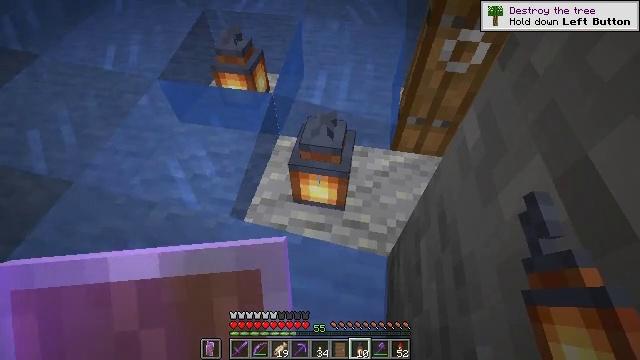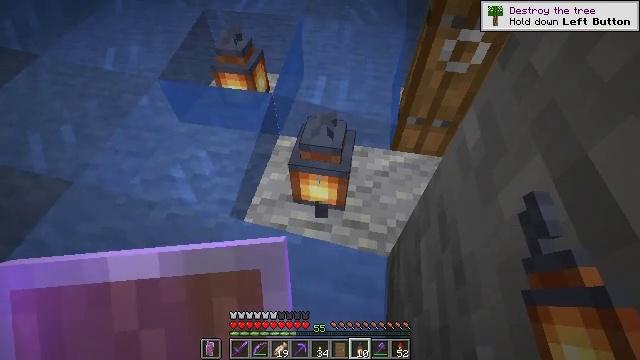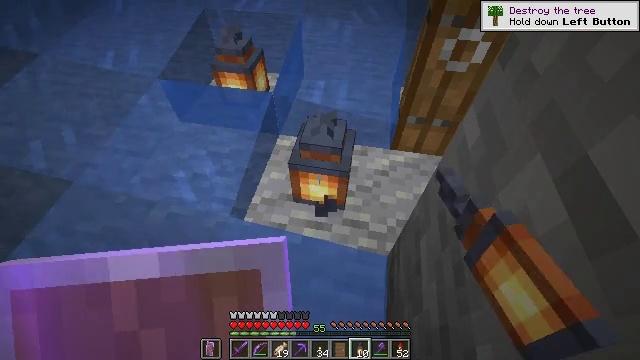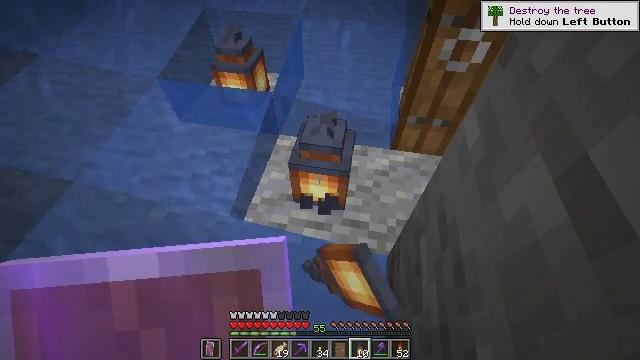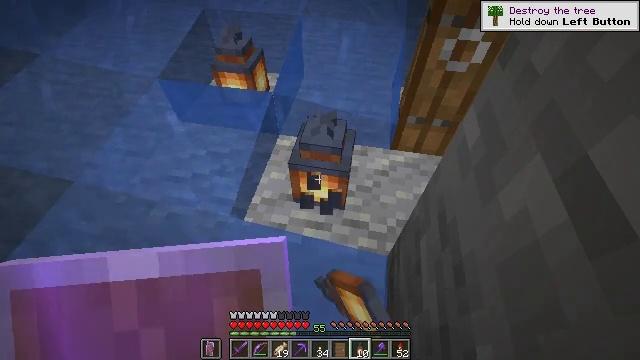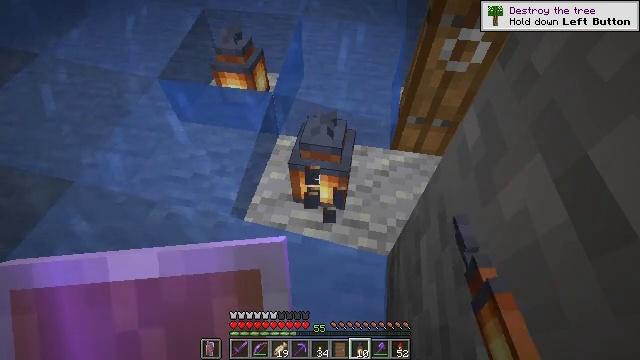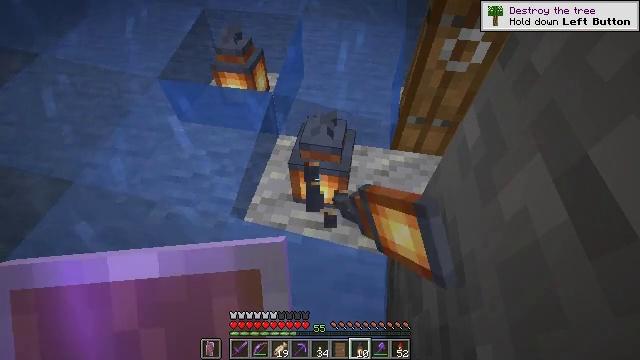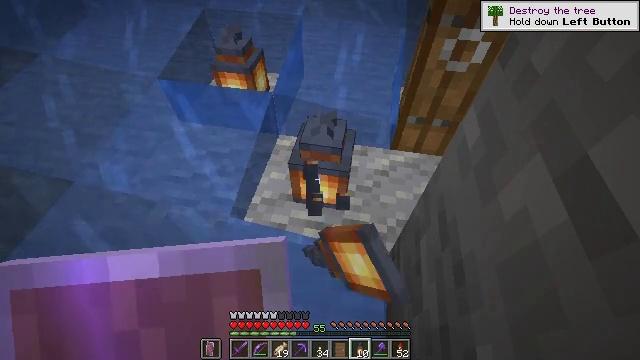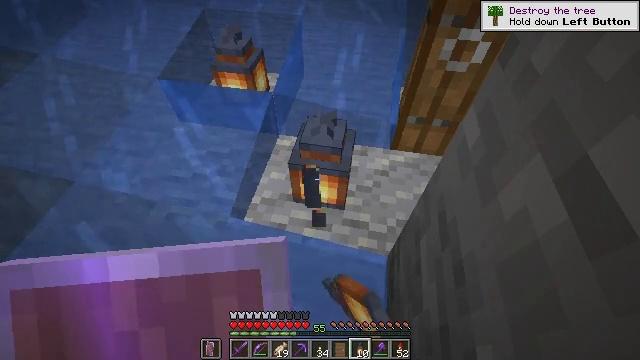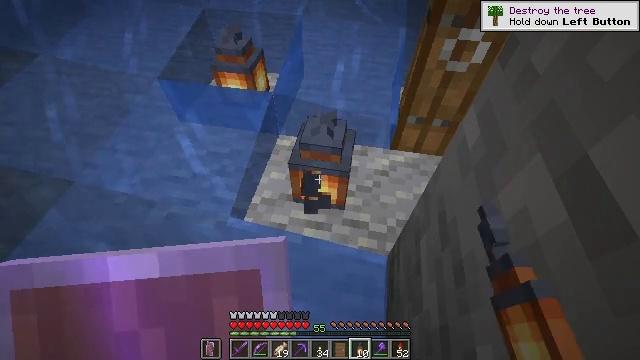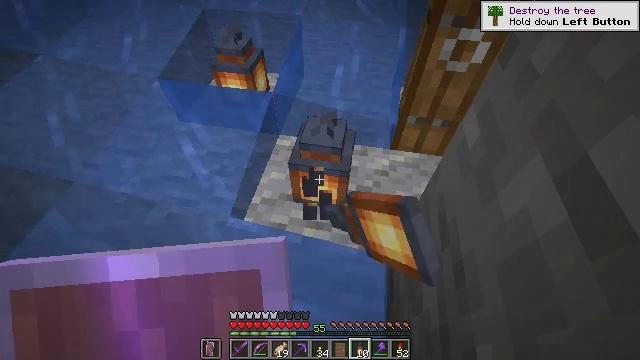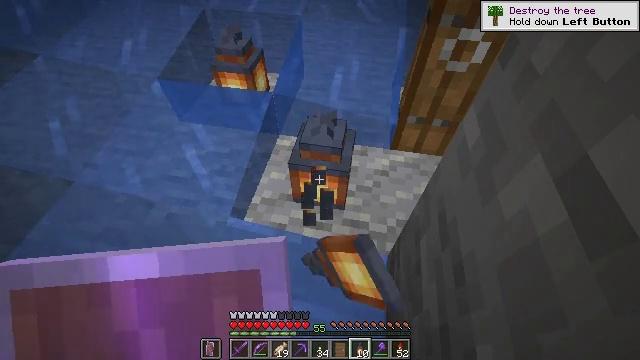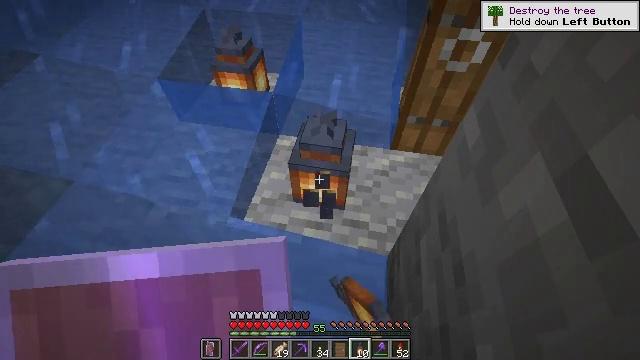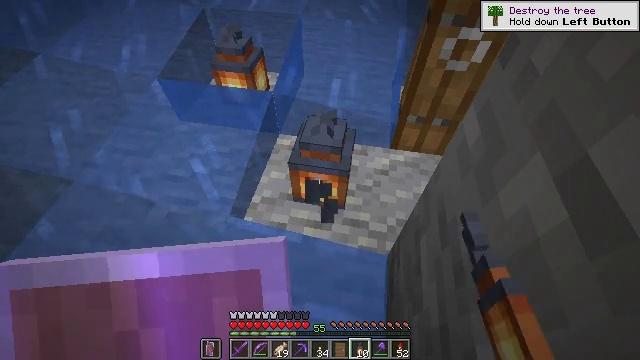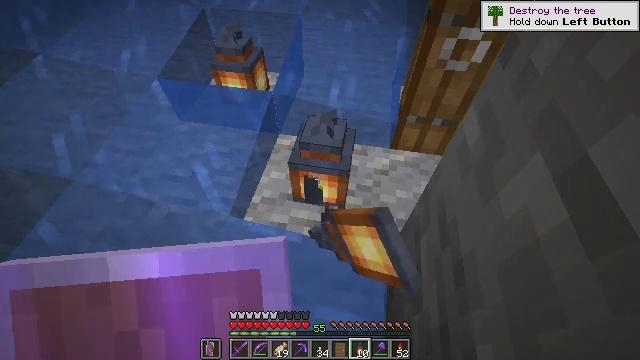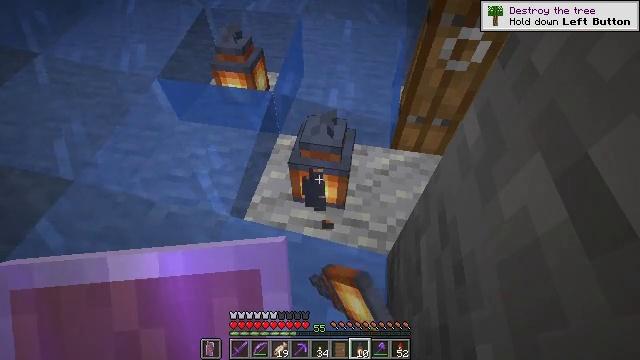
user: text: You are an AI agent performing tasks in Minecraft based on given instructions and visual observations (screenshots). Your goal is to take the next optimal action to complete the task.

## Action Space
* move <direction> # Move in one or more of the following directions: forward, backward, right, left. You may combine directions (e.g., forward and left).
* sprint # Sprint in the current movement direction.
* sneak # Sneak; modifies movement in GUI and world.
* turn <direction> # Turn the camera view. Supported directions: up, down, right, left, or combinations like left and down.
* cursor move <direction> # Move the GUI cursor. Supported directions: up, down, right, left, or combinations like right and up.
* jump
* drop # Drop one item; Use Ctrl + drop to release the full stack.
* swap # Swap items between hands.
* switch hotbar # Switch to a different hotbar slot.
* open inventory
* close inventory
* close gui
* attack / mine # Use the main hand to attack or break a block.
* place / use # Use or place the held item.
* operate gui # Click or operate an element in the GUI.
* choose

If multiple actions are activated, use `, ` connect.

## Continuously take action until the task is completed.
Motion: motion action
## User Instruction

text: Left-click to mine the lantern.
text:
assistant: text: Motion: attack / mine
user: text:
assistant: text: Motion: attack / mine
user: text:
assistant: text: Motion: attack / mine
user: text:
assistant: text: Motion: attack / mine
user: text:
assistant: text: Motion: attack / mine
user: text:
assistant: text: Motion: attack / mine
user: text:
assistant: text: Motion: attack / mine
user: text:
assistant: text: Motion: attack / mine
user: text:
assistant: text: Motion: attack / mine
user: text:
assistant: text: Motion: attack / mine
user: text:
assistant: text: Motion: attack / mine
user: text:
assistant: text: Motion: attack / mine
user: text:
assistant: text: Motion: attack / mine
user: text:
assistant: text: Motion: attack / mine
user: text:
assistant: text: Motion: attack / mine
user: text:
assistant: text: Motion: attack / mine
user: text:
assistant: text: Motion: attack / mine
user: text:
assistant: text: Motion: attack / mine
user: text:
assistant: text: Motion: attack / mine
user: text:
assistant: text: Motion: no_op
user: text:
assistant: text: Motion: no_op
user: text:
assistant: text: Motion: no_op
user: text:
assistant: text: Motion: no_op
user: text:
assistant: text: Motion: no_op
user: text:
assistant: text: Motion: no_op
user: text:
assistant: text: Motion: no_op
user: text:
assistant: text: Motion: no_op
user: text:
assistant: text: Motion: no_op
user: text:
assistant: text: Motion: no_op
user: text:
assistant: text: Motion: no_op